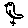
Label: bird